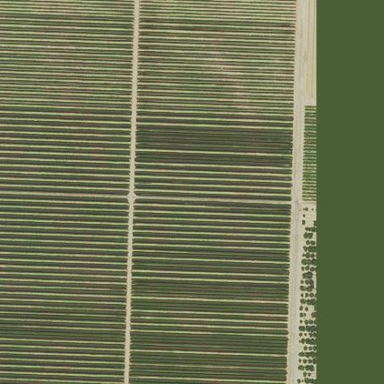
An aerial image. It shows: Almond orchard with rows of almond trees.